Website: lowes
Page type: review-order
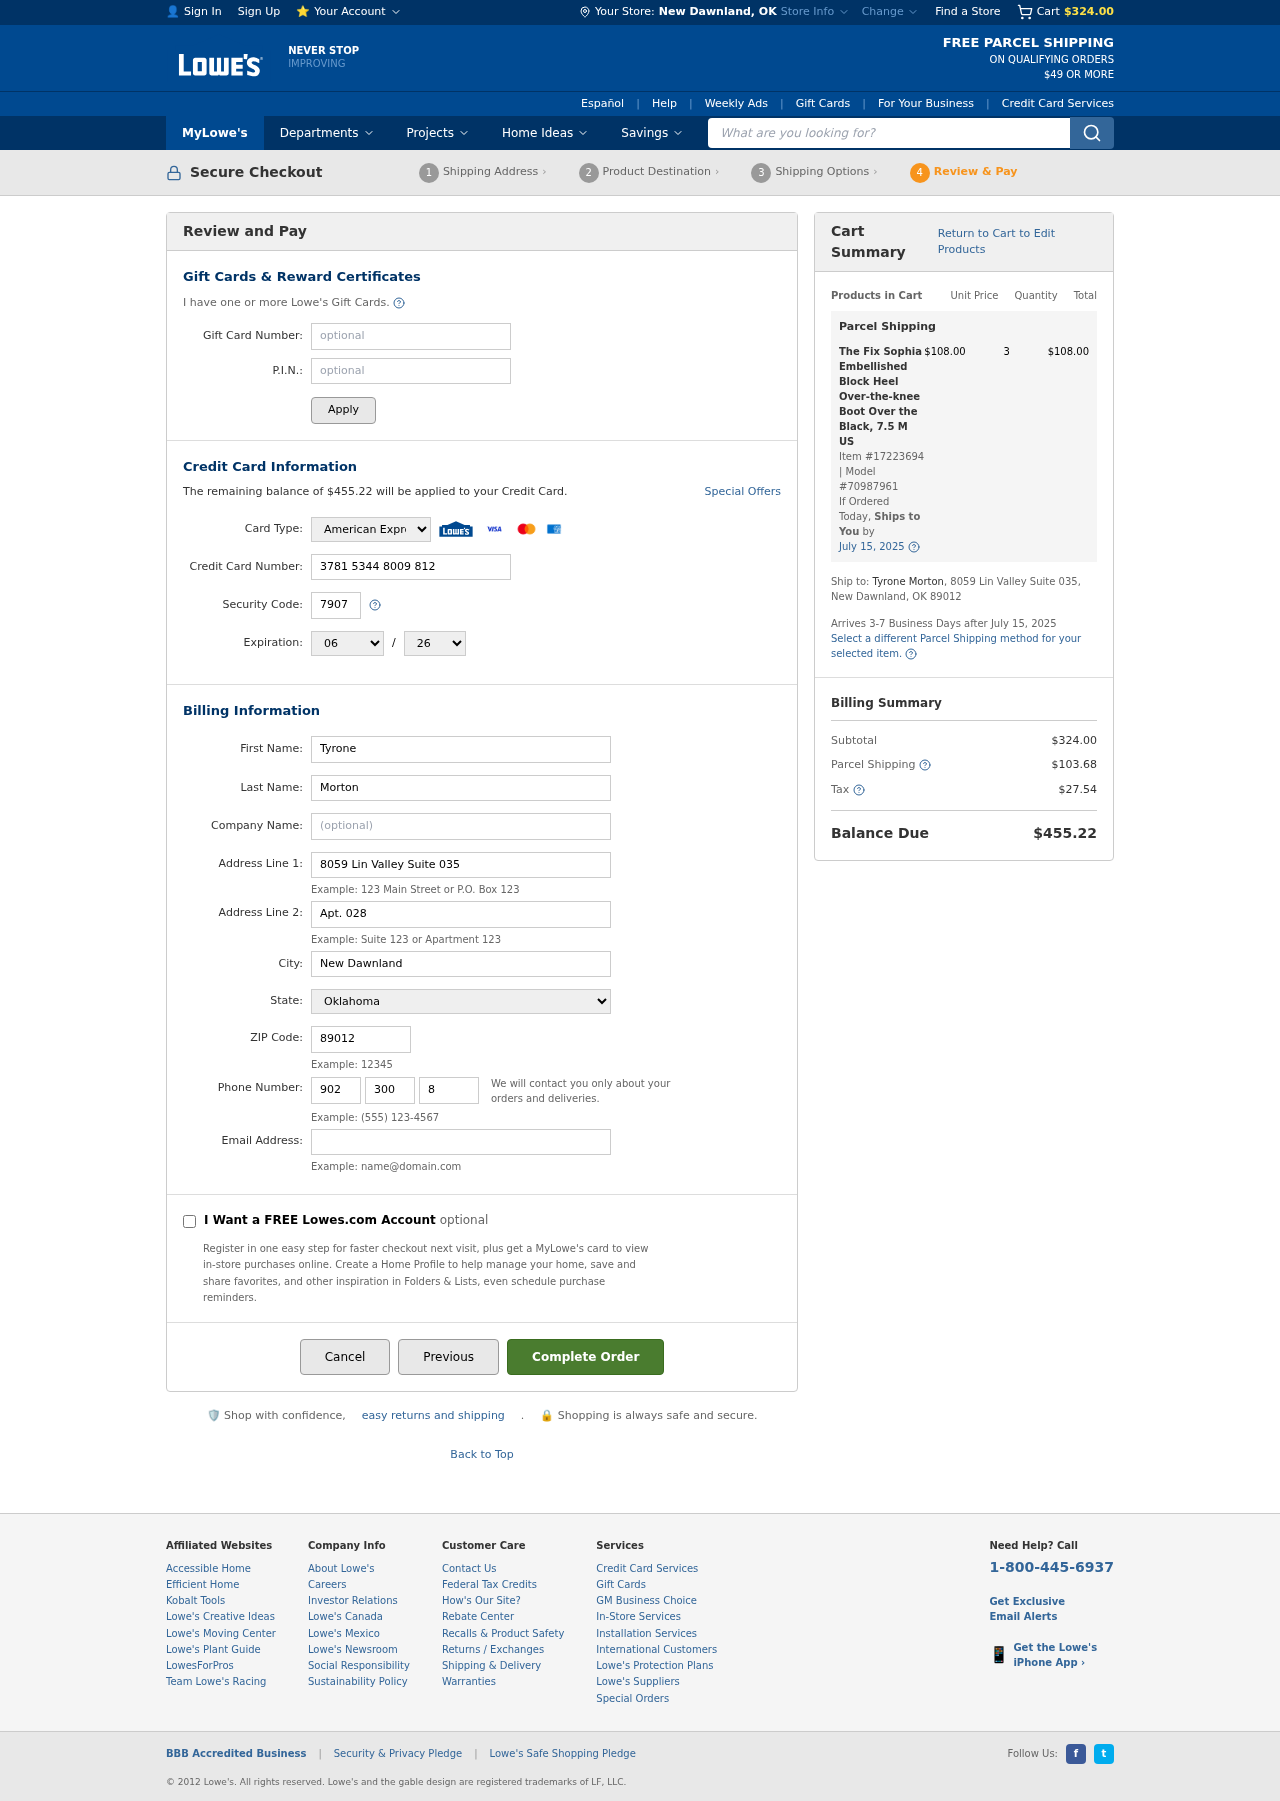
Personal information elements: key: PII_CARD_CVV
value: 7907
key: PII_CARD_EXPIRY_MONTH
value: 06
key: PII_CARD_EXPIRY_YEAR
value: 26
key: PII_CARD_NUMBER
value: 3781 5344 8009 812
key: PII_CARD_TYPE
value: American Express
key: PII_CITY
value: New Dawnland
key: PII_CITY_STATE
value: New Dawnland, OK
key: PII_EMAIL
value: tyronemorton@gmail.com
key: PII_FIRSTNAME
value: Tyrone
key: PII_LASTNAME
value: Morton
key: PII_PHONE_AREA
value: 902
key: PII_PHONE_PREFIX
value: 300
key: PII_PHONE_SUFFIX
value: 8474
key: PII_POSTCODE
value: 89012
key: PII_STATE
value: Oklahoma
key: PII_STREET
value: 8059 Lin Valley Suite 035
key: PII_STREET2
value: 8059 Lin Valley Suite 035
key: PII_STREET2
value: Apt. 028
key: PII_FULLNAME2
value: Tyrone Morton
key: PII_CITY_STATE_ZIP2
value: New Dawnland, OK 89012
Product elements: key: PRODUCT1_NAME
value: The Fix Sophia Embellished Block Heel Over-the-knee Boot Over the Black, 7.5 M US
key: PRODUCT1_PRICE
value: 108
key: PRODUCT1_QUANTITY
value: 3
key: PRODUCT1_ITEM_NUMBER
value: Item #17223694
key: PRODUCT1_MODEL_NUMBER
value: Model #70987961
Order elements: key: ORDER_SUBTOTAL
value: $324.00
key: ORDER_BALANCE_DUE
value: $455.22
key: ORDER_SHIPPING_DATE
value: July 15, 2025
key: ORDER_ITEM_TOTAL
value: $108.00
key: ORDER_SHIPPING_DATE2
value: July 15, 2025
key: ORDER_SHIPPING_COST
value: $103.68
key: ORDER_TAX
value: $27.54
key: ORDER_TOTAL
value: $455.22
Search elements: key: HEADER_SEARCH
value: What are you looking for?